Question: I need help adding a marker to this donut chart script I've modified utilizing raphael.js. I've got most everything ready to go except for a way to dynamically generate a triangular marker.
JSFiddle: <URL>
'''
function donutChart(total, goal, avg){
var paper = Raphael("canvas", 400, 400);
paper.customAttributes.arc = function (xloc, yloc, value, total, R) {
var alpha = 360 / total * value,
a = (90 - alpha) * Math.PI / 180,
x = xloc + R * Math.cos(a),
y = yloc - R * Math.sin(a),
path;
if (total == value) {
path = [
["M", xloc, yloc - R],
["A", R, R, 0, 1, 1, xloc - 0.01, yloc - R]
];
} else {
path = [
["M", xloc, yloc - R],
["A", R, R, 0, +(alpha > 180), 1, x, y]
];
}
return {
path: path
};
};
var backCircle = paper.circle(100, 100, 40).attr({
"stroke": "#7BC2E5",
"stroke-width": 14
});
var theArc = paper.path().attr({
"stroke": "#f5f5f5",
"stroke-width": 14,
arc: [100, 100, 0, 100, 40]
});
//event fired on each animation frame
eve.on("raphael.anim.frame.*", onAnimate);
//text in the middle
theText = paper.text(100, 100, "0%").attr({
"font-size": 18,
"fill": "#f5f5f5",
"font-weight": "bold"
});
//the animated arc
theArc.rotate(0, 100, 100).animate({
arc: [100, 100, ((total/goal) * 100), 100, 40]
}, 1900);
//on each animation frame we change the text in the middle
function onAnimate() {
var howMuch = theArc.attr("arc");
theText.attr("text", Math.floor(howMuch[2]) + "%");
}
}
donutChart(80, 140, 40);
'''
Here's what I'm eventually trying to create:

I'm not worried about the styling, just need help with the marker element, which will denote where the avg argument being passed to the donutChart function lies within the chart.
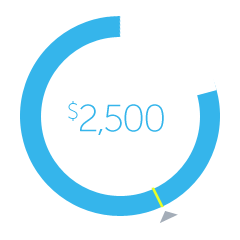
Answer: As @Ian said you can use 'path' to draw triangle:
'''
// triangle
var tri = paper.path("M100 50 L90 40 L110 40 L100 50 Z");
'''
See the <URL>.
Then you need to rotate/translate (again as @Ian said) but SVG helps you here providing <URL>
'''
tri.rotate((howMuch[2] - prev_percent) * 3.6, 100, 100);
'''
The only thing here to note is that you need difference of previous and current percentage.
The working <URL>